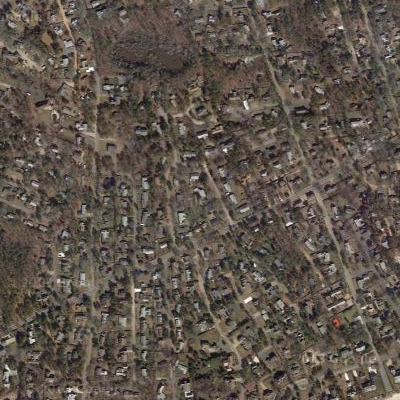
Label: Resident